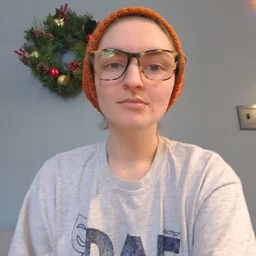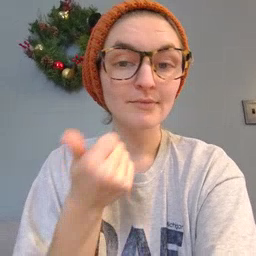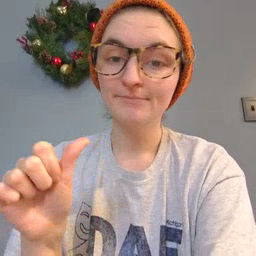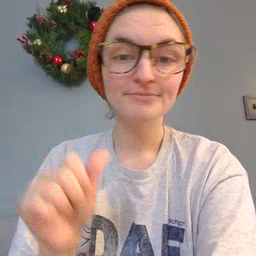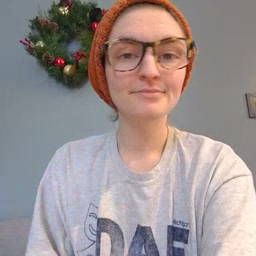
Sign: any